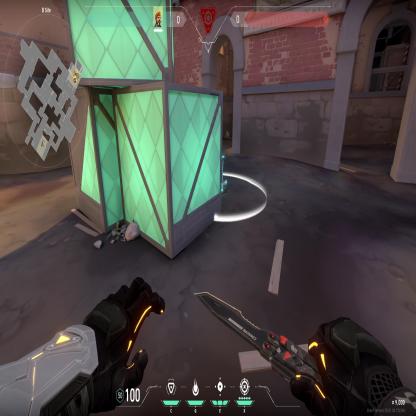
Label: planted spike